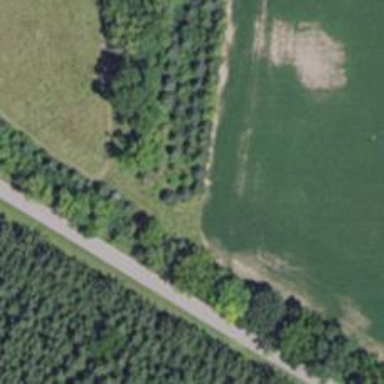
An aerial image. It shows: Row of trees in natural setting.